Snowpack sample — Buffalo Mountain, Silverthorne, Colorado, USA (1/25/25, 10:11 AM MST)
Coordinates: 39.6222, -106.1139
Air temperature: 22 °F
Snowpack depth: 110 cm
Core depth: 10 cm
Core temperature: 46.4 °F
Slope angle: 12°, slope face: 102°
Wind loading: high
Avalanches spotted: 0
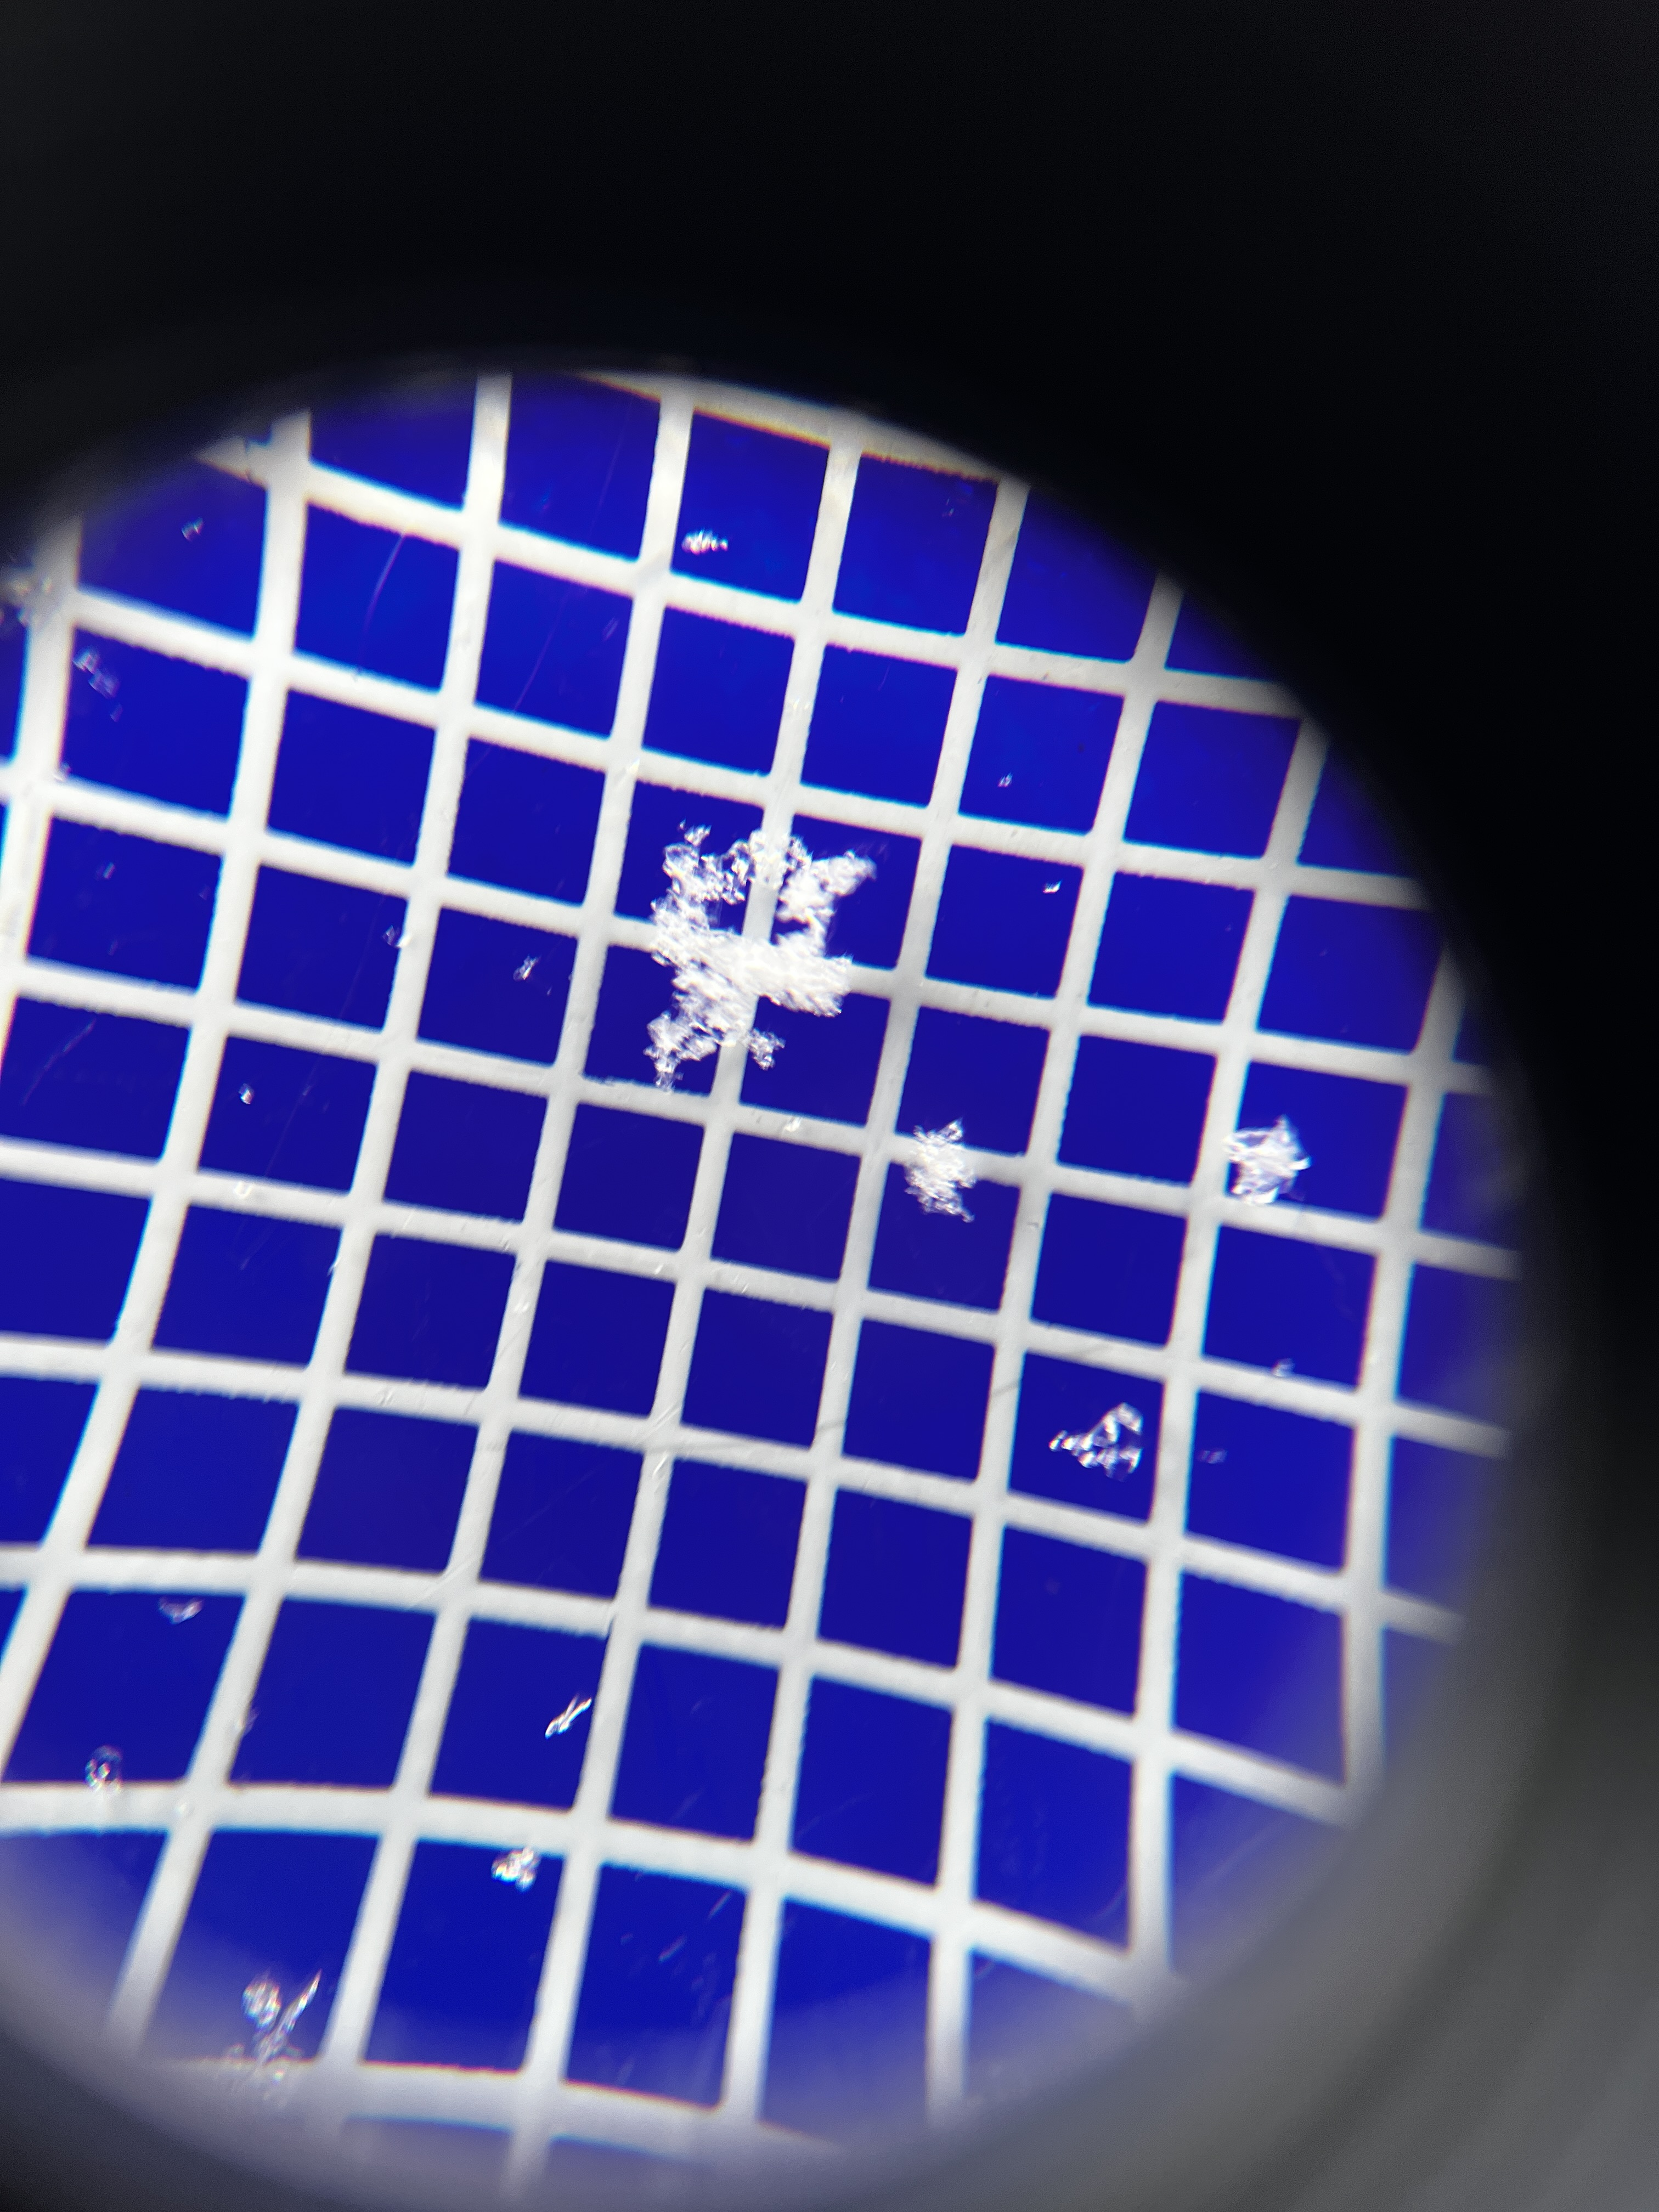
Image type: magnified_profile
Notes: No avalanches nearby, collected on the outskirts of a fire break 15 meters from the treeline, on way to Buffalo and Red Mountain